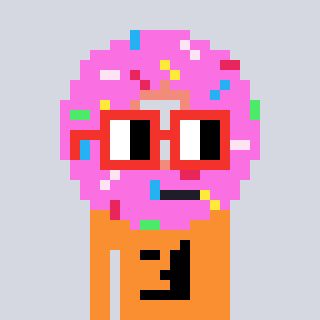
a pixel art character with square red glasses, a doughnut-shaped head and a orange-colored body on a cool background